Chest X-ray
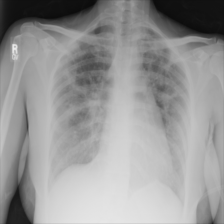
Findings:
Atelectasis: negative
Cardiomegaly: negative
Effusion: negative
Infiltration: negative
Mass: negative
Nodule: negative
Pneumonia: negative
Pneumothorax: negative
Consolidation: negative
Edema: negative
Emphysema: negative
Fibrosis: negative
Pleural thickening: negative
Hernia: negative